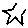
Label: star